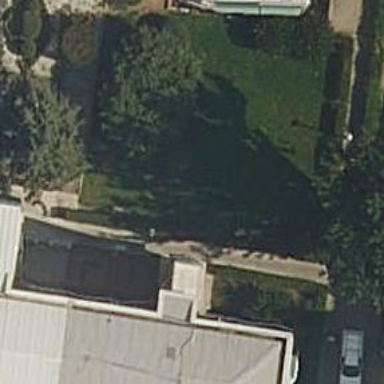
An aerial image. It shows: School.